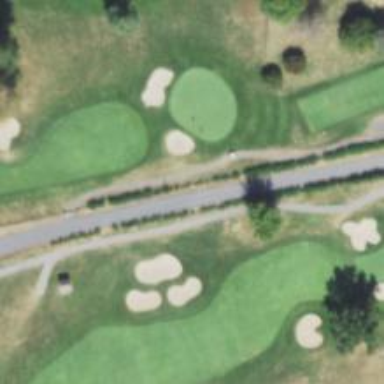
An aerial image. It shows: Path used for both walking and golf.